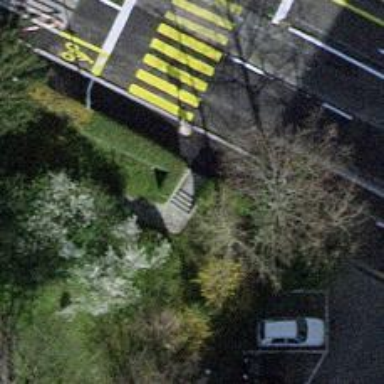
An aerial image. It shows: Set of concrete steps.